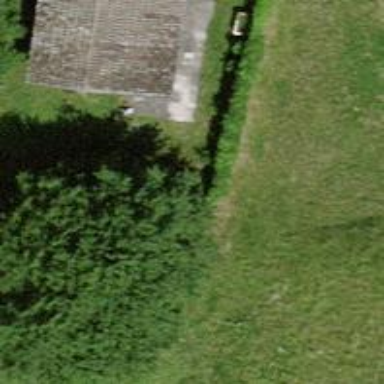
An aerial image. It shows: Hedge barrier.